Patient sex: M
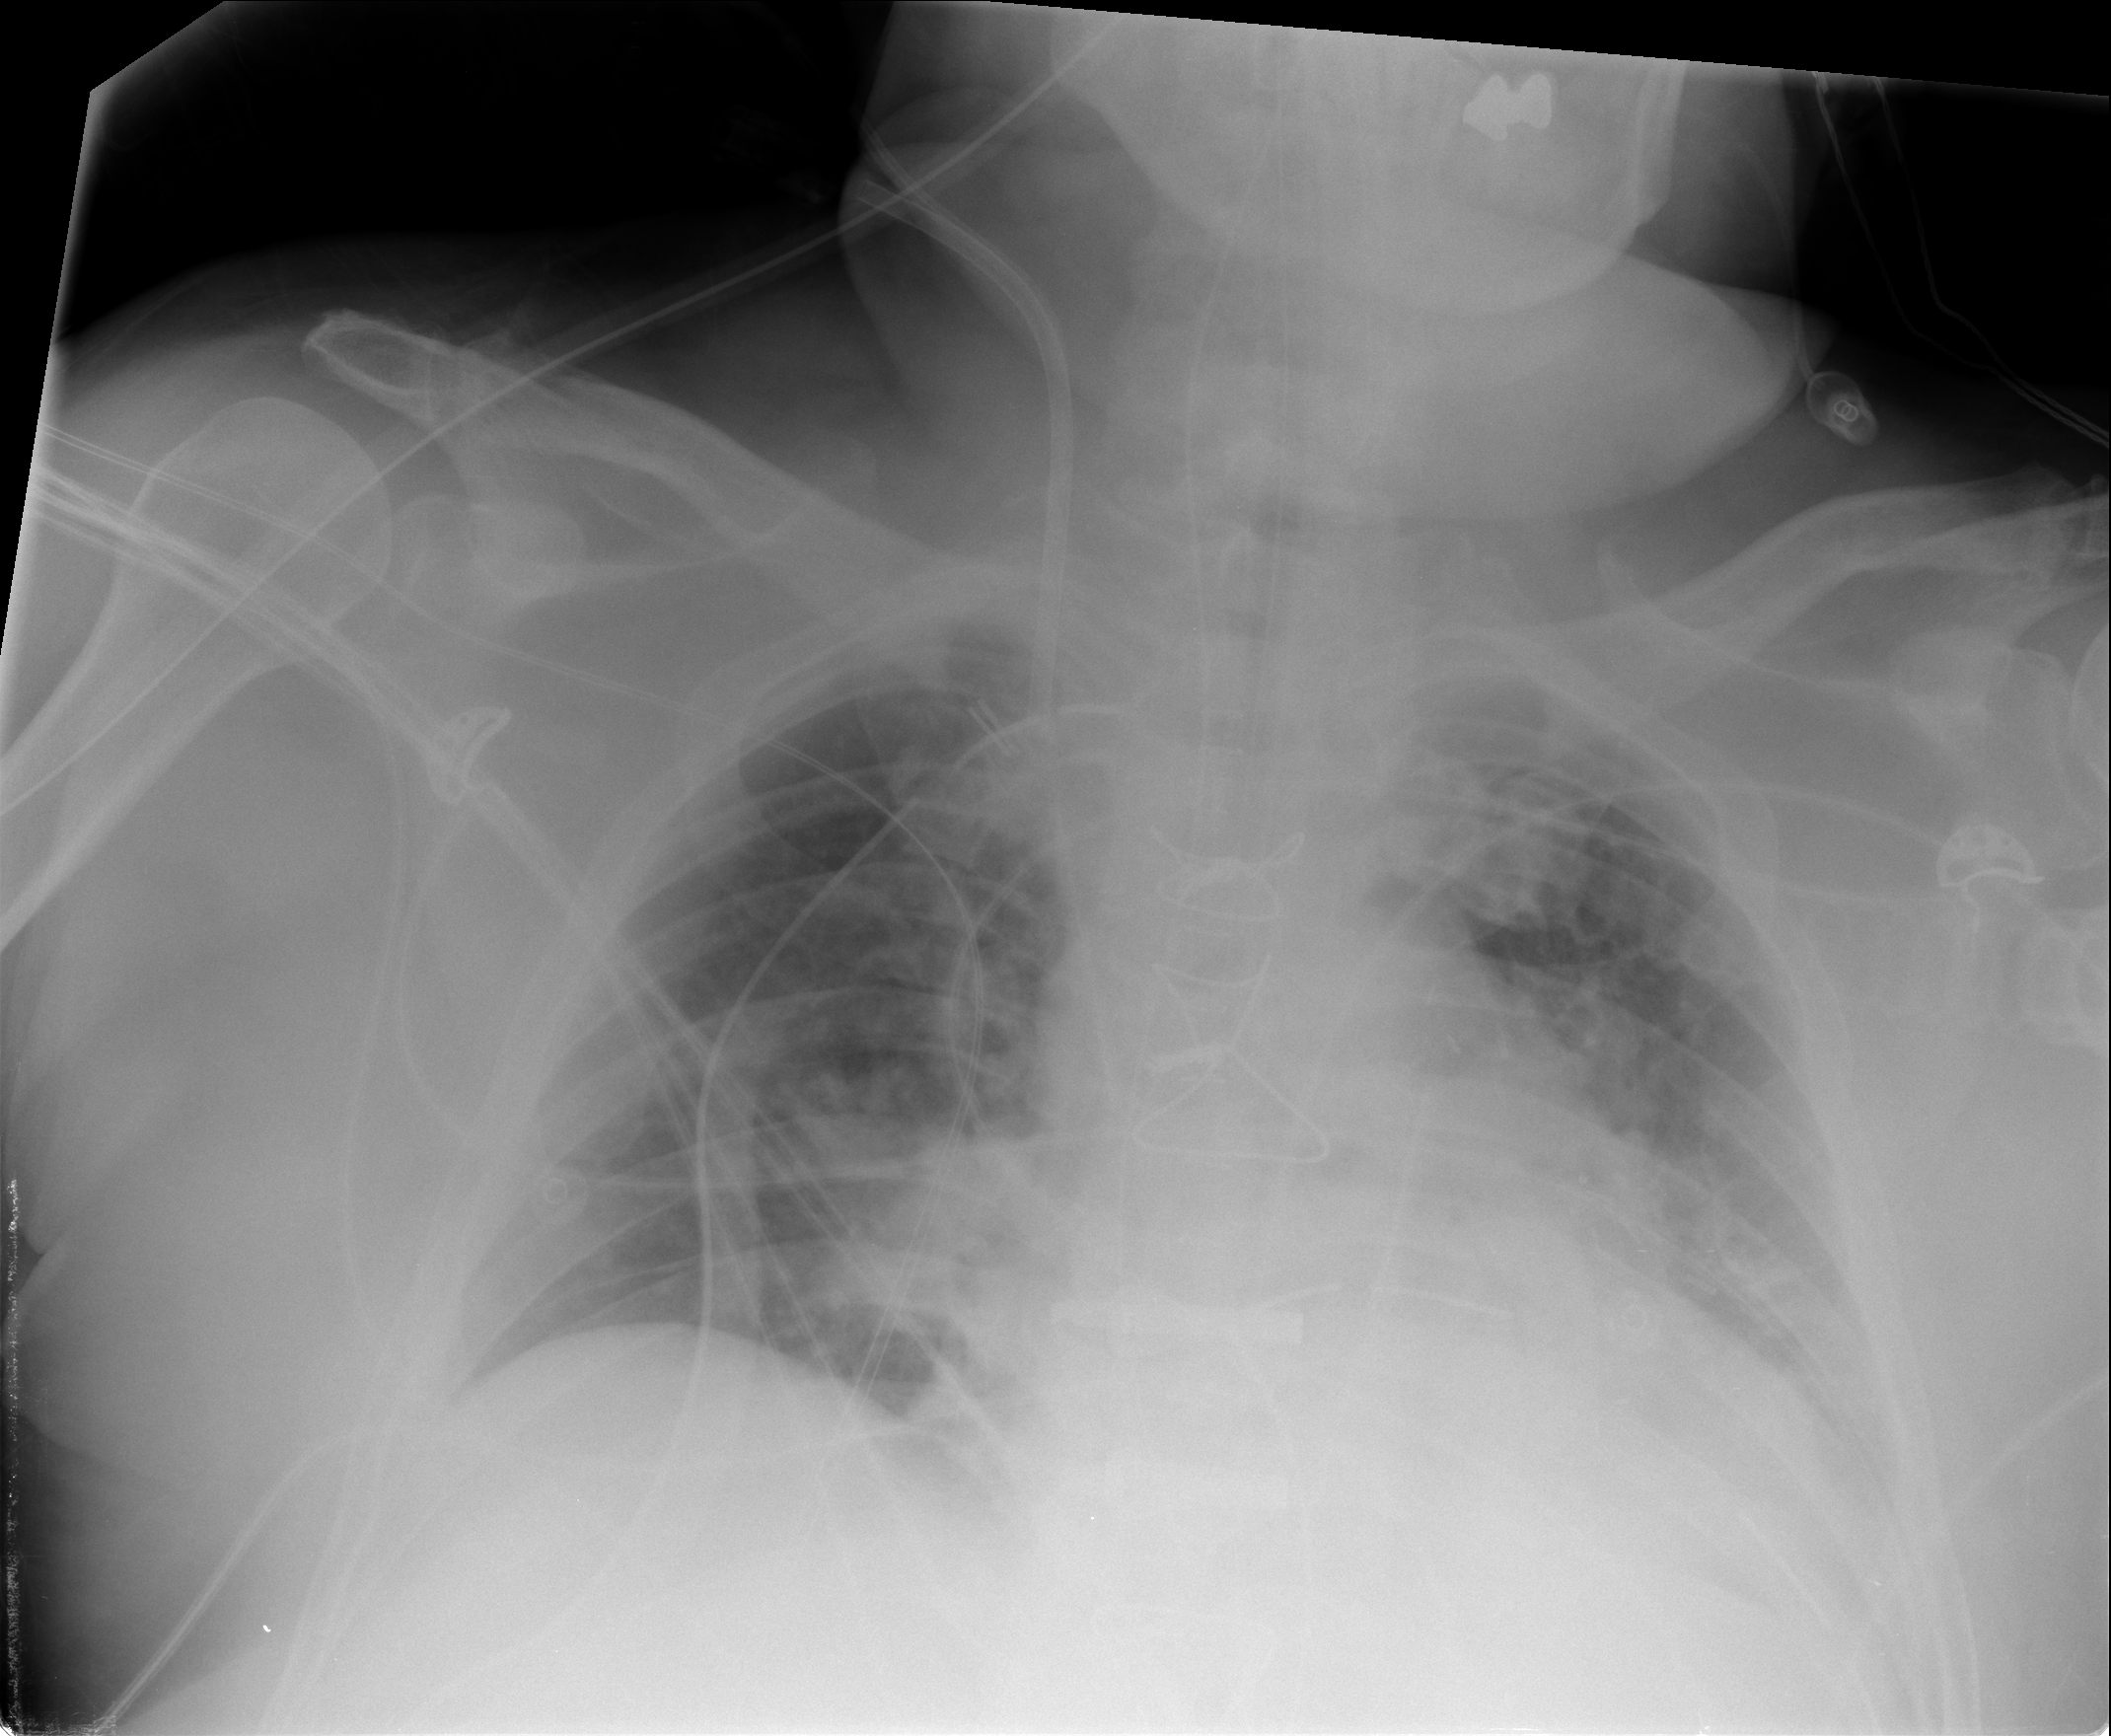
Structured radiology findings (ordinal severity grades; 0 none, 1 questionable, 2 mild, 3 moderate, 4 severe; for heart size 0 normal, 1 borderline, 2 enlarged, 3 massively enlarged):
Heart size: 0
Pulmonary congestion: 2
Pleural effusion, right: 1
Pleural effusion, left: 1
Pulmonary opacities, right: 0
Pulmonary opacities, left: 0
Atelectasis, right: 0
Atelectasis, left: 1